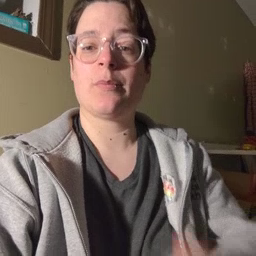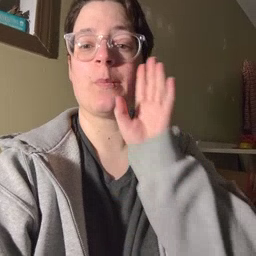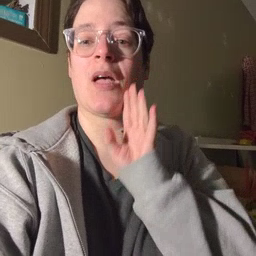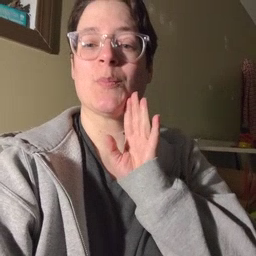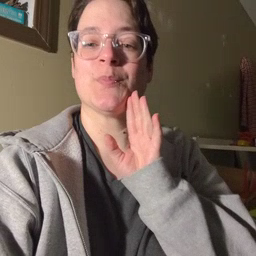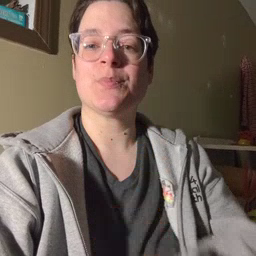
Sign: brown